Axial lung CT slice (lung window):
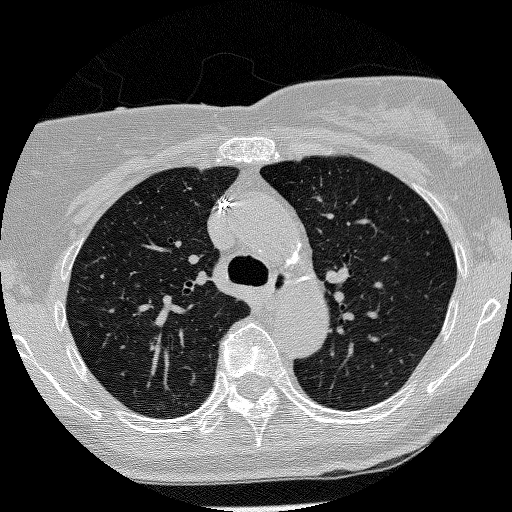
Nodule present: no